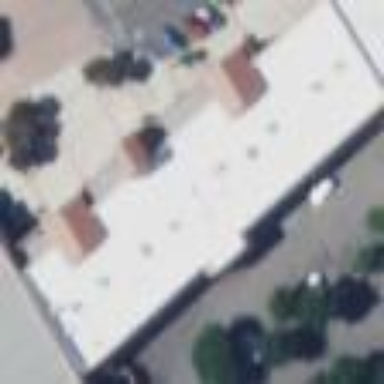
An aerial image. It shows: Retail building.